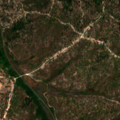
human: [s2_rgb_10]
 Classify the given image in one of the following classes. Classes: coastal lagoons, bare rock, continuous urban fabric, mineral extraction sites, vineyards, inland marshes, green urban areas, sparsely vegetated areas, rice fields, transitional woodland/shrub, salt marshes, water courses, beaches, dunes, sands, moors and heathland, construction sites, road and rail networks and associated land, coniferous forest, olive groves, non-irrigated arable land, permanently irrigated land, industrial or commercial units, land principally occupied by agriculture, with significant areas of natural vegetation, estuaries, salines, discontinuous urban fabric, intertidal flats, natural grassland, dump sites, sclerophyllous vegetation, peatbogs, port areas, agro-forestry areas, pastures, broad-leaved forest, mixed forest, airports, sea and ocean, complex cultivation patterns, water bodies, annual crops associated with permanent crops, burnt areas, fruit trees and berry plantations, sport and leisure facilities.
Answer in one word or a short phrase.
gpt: continuous urban fabric